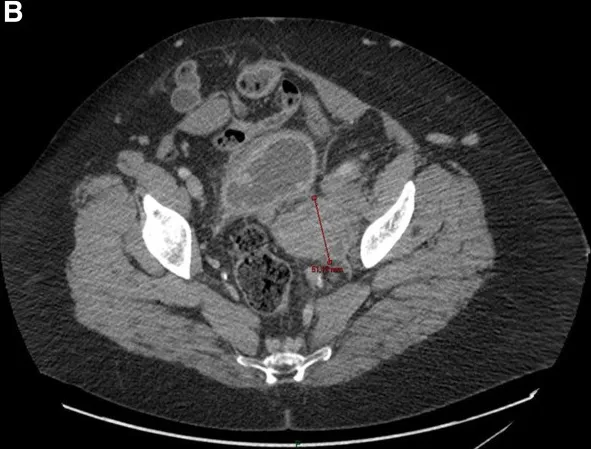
Effect of temozolomide on pelvic metastasis. B: after 11 months of treatment.
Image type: radiology (ct)